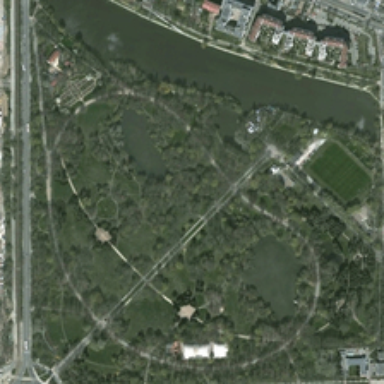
Many green trees are planted beside the road .